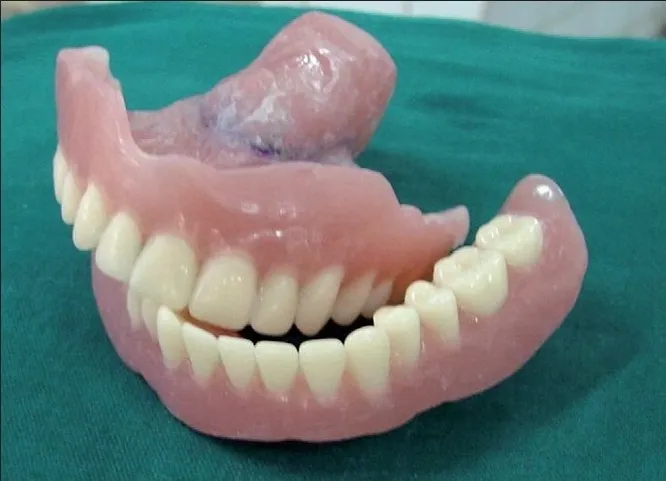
Finished and polished maxillary denture with the closed hollow bulb obturator and the mandibular denture.
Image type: medical_photograph (other_medical_photograph)